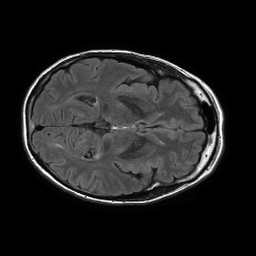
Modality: FLAIR
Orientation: axial
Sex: female
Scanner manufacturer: philips
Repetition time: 11 s
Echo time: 0.125 s